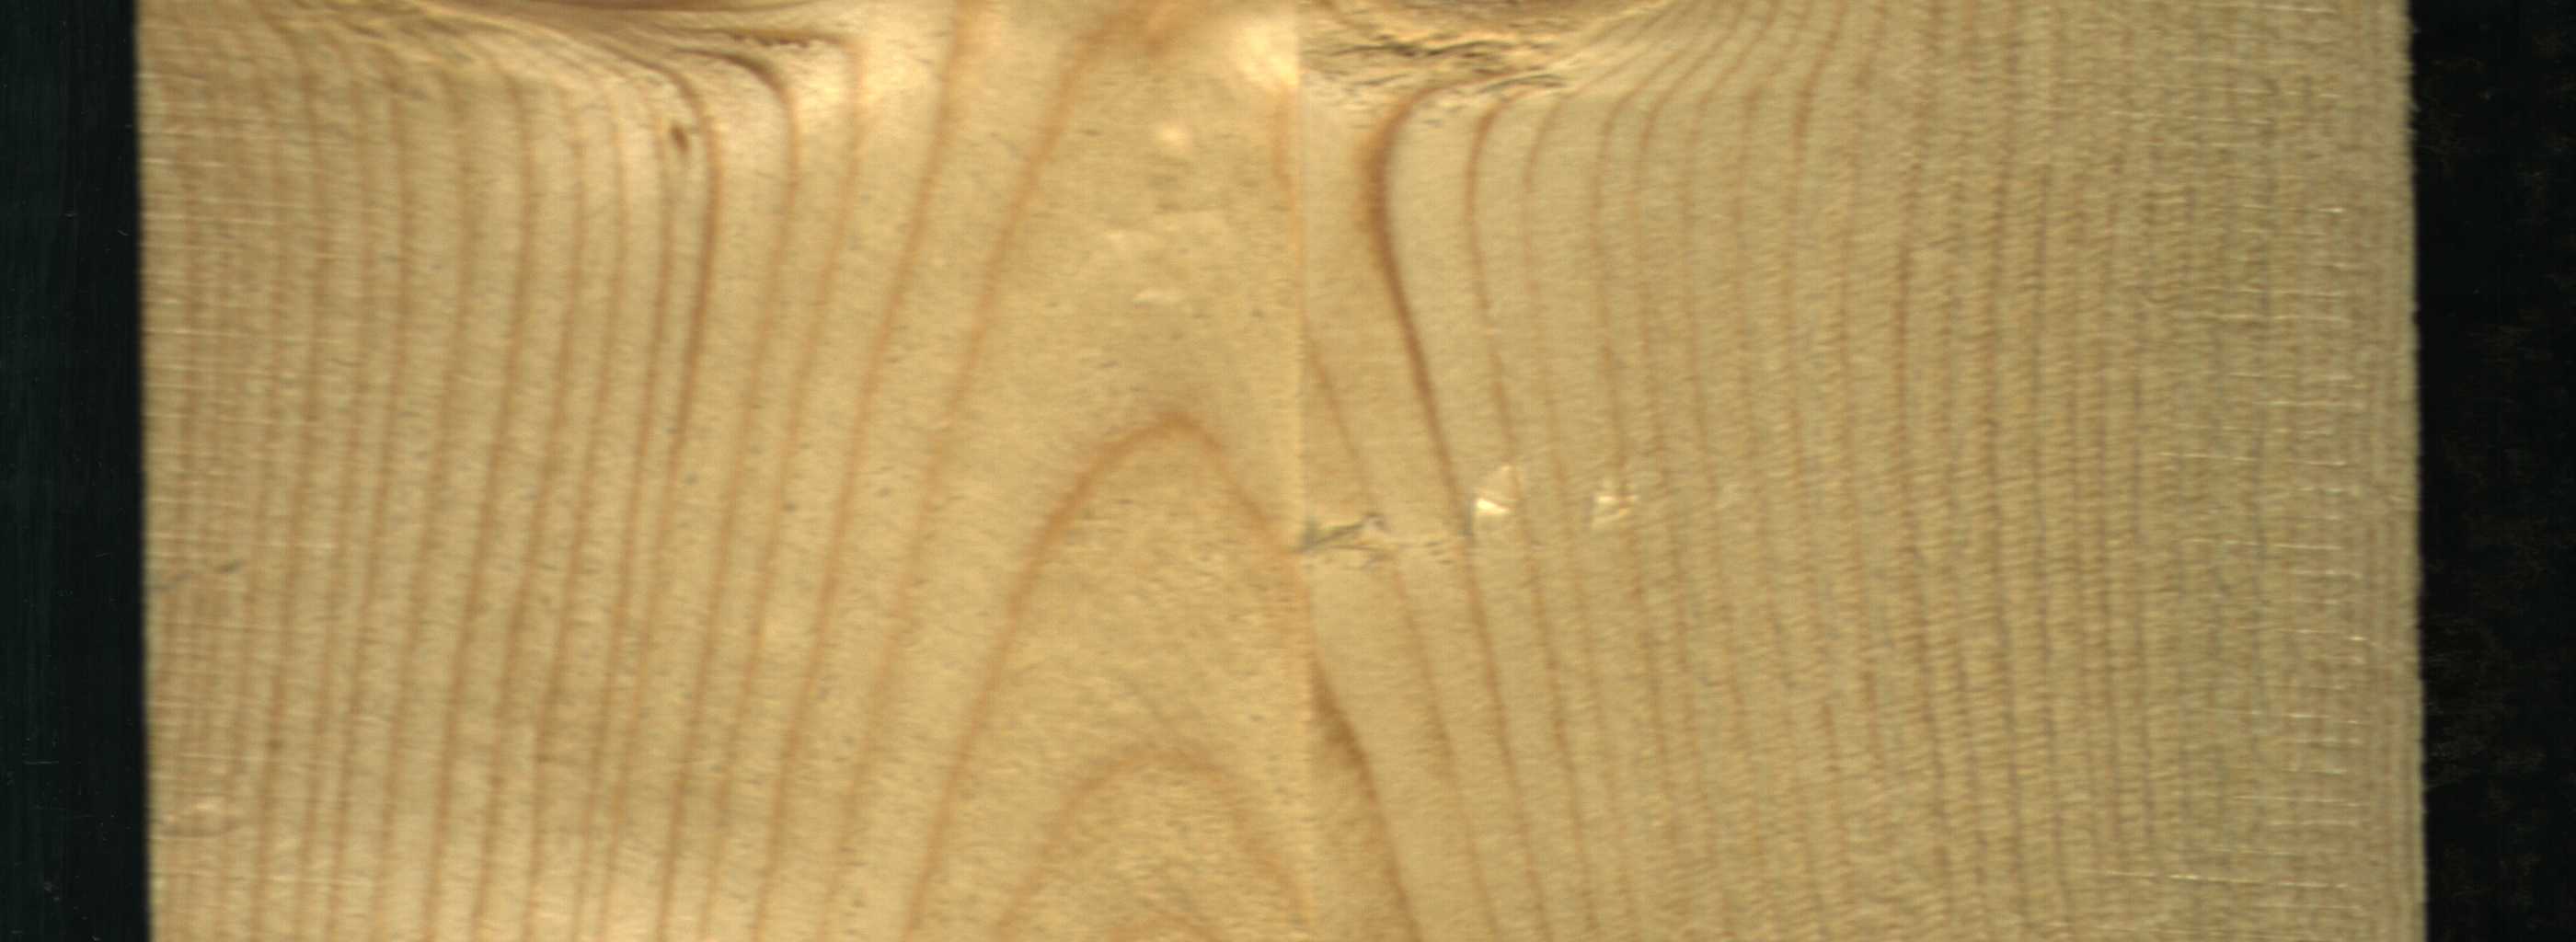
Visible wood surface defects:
Live_Knot
Live_Knot